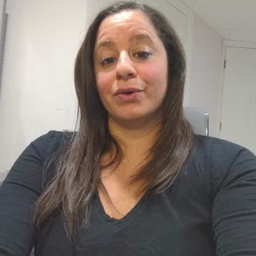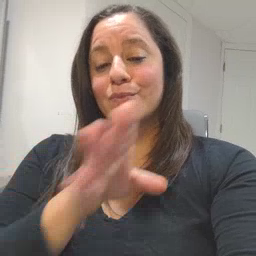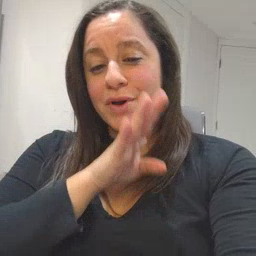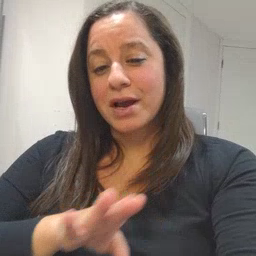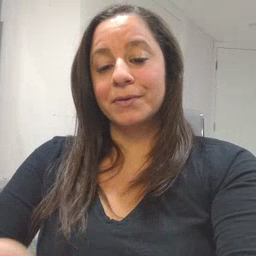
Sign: quiet